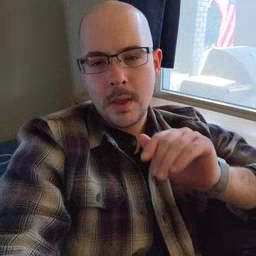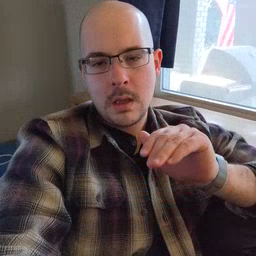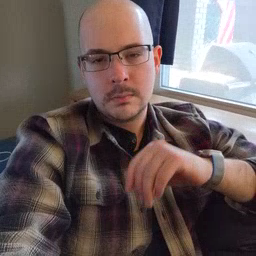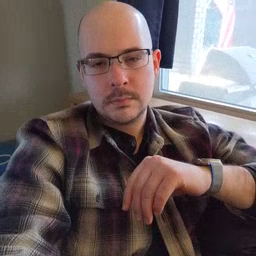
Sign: bye